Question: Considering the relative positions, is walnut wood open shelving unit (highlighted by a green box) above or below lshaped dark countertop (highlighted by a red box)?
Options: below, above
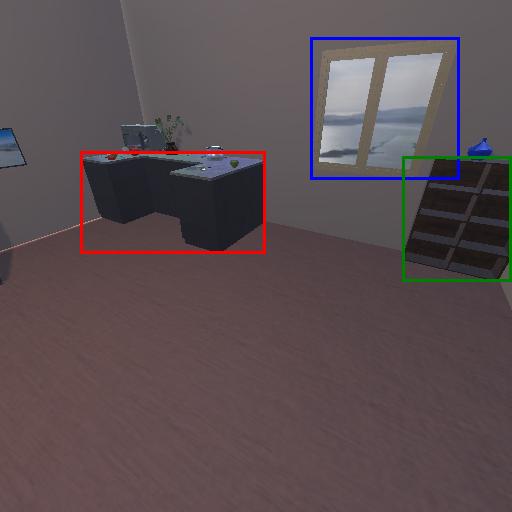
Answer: below